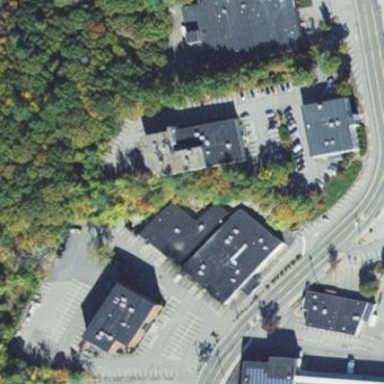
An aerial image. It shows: Commercial area.